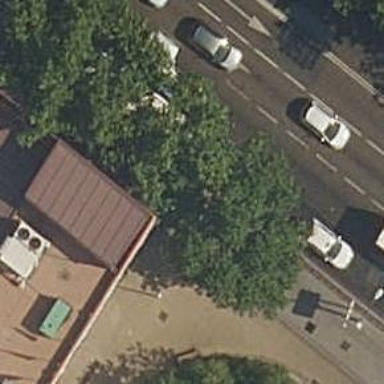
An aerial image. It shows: Bus stop with shelter. It is platform for public transport.